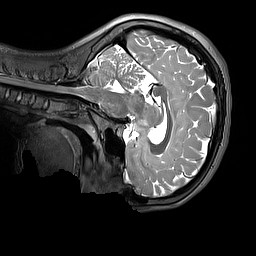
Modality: T2w
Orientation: sagittal
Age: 13
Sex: male
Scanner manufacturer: siemens
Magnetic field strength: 3 T
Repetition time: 3.2 s
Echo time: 0.408 s